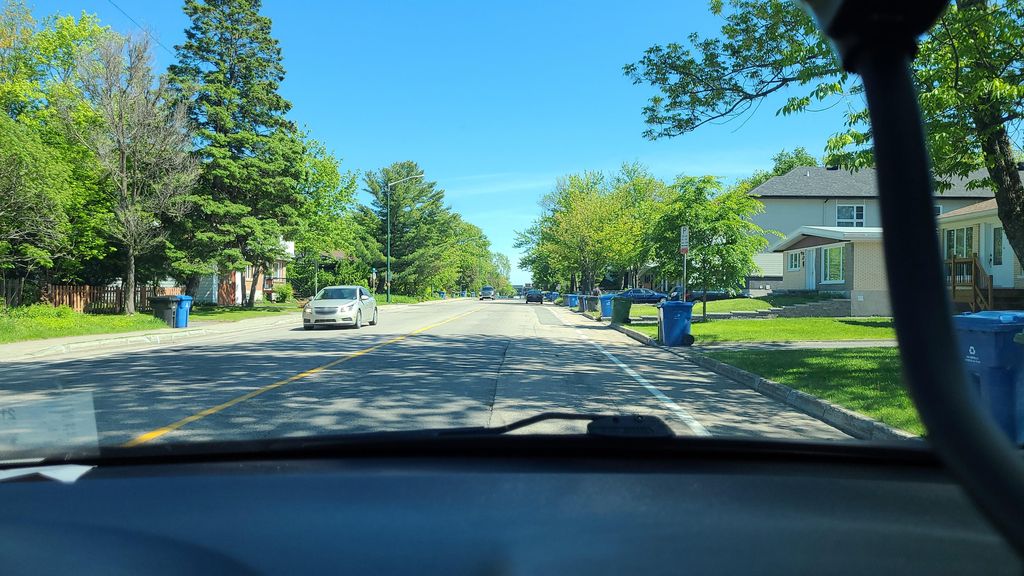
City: quebec_city